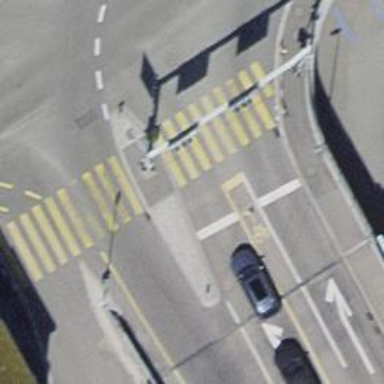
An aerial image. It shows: Tertiary road with asphalt surface crossing bridge. The road has designated cycle lane.